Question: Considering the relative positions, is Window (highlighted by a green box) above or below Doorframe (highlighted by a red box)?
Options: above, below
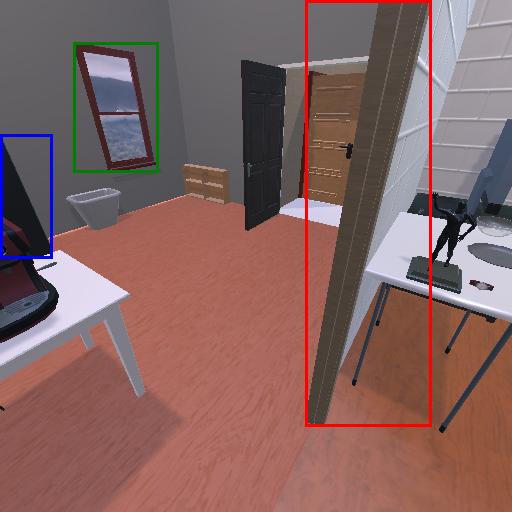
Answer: above